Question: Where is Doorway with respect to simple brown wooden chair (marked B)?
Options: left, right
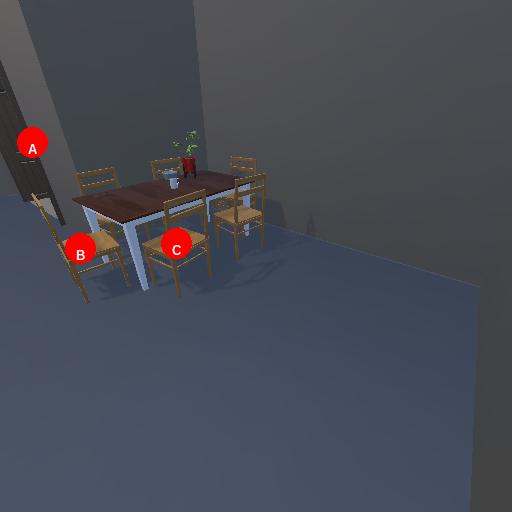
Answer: left